高一 · 代数
用二分法求方程 $x^{2}-5=0$ 在区间 $(2,3)$ 内的近似解, 经过\qquad次二分后精确度能达到 0.01 .
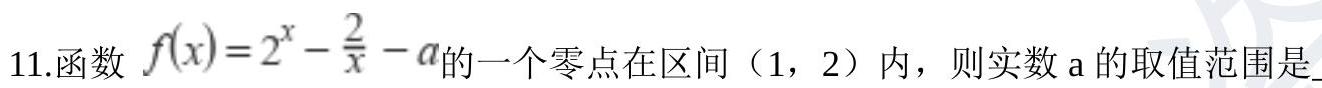
答案: 7
解析: 区间 $(2,3)$ 的长度为 1 , 当 7 次二分后区间长度为 $\frac{1}{2^{7}}=\frac{1}{128}<\frac{1}{100}=0.01$.故答案为:7.

【分析】二分法求方程的近似解时,每一次将区间减半,从而由精确度得到次数.